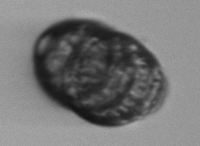
Label: Margalefidinium